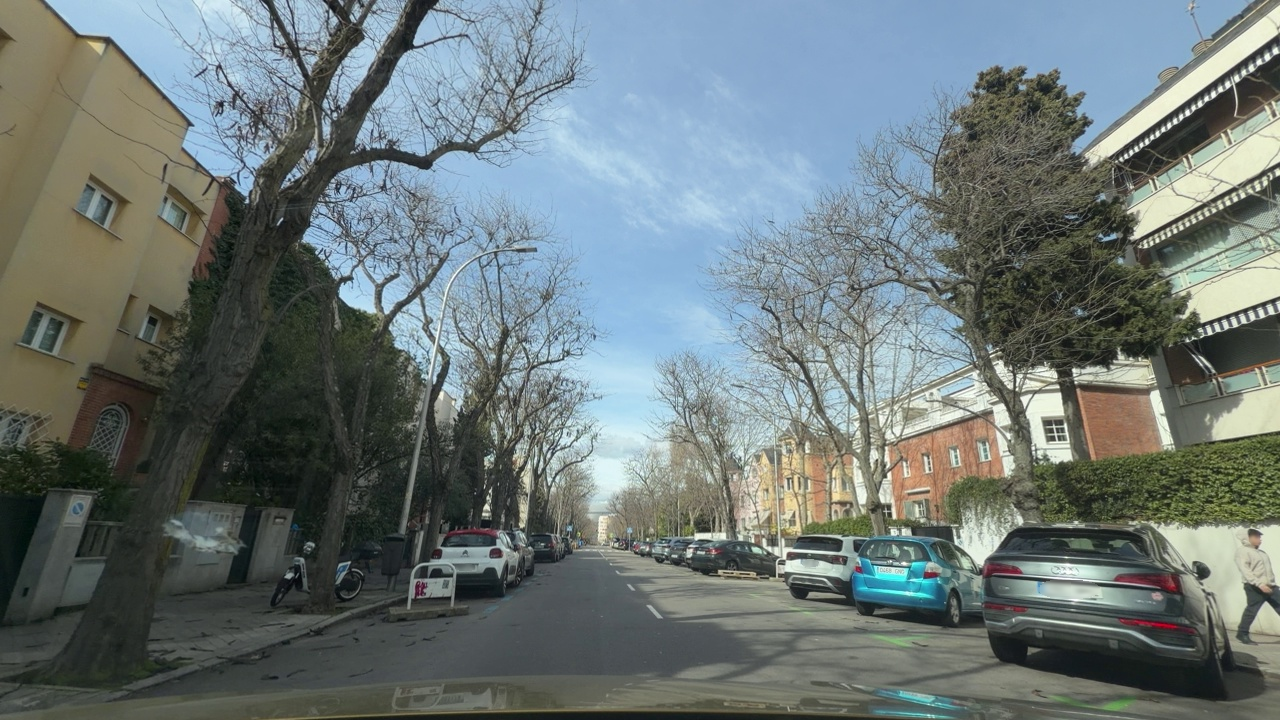
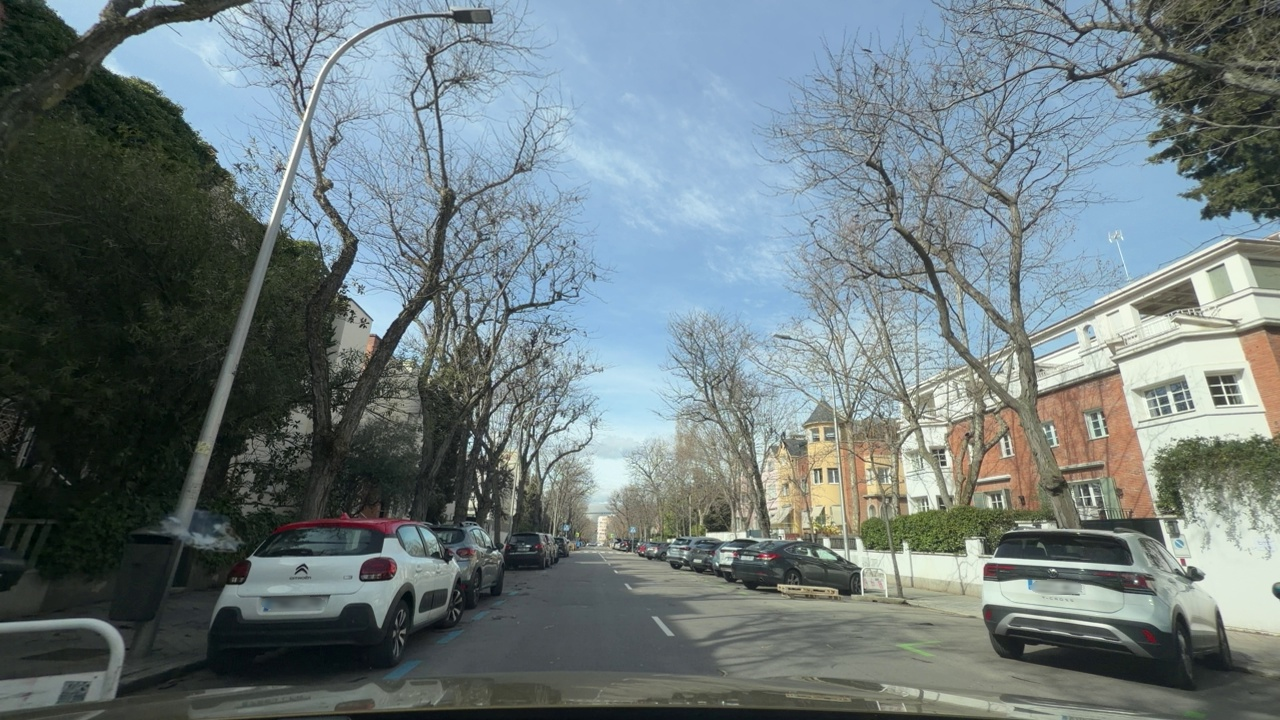
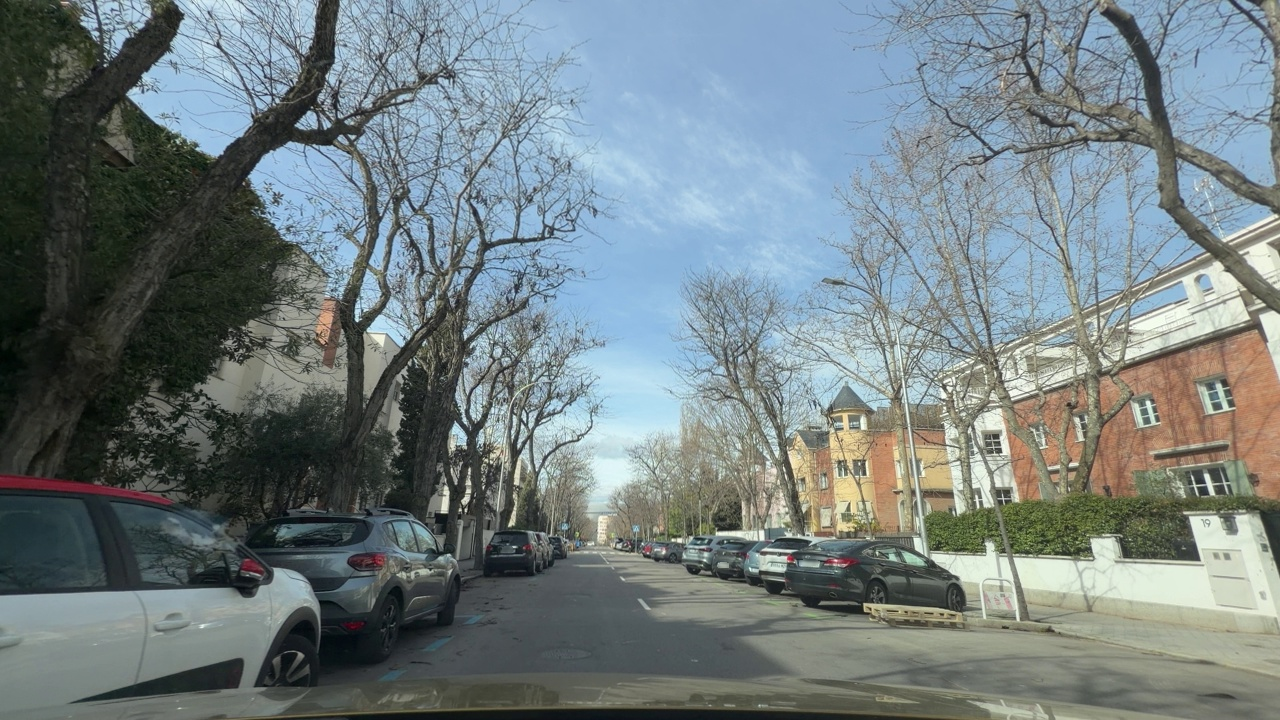
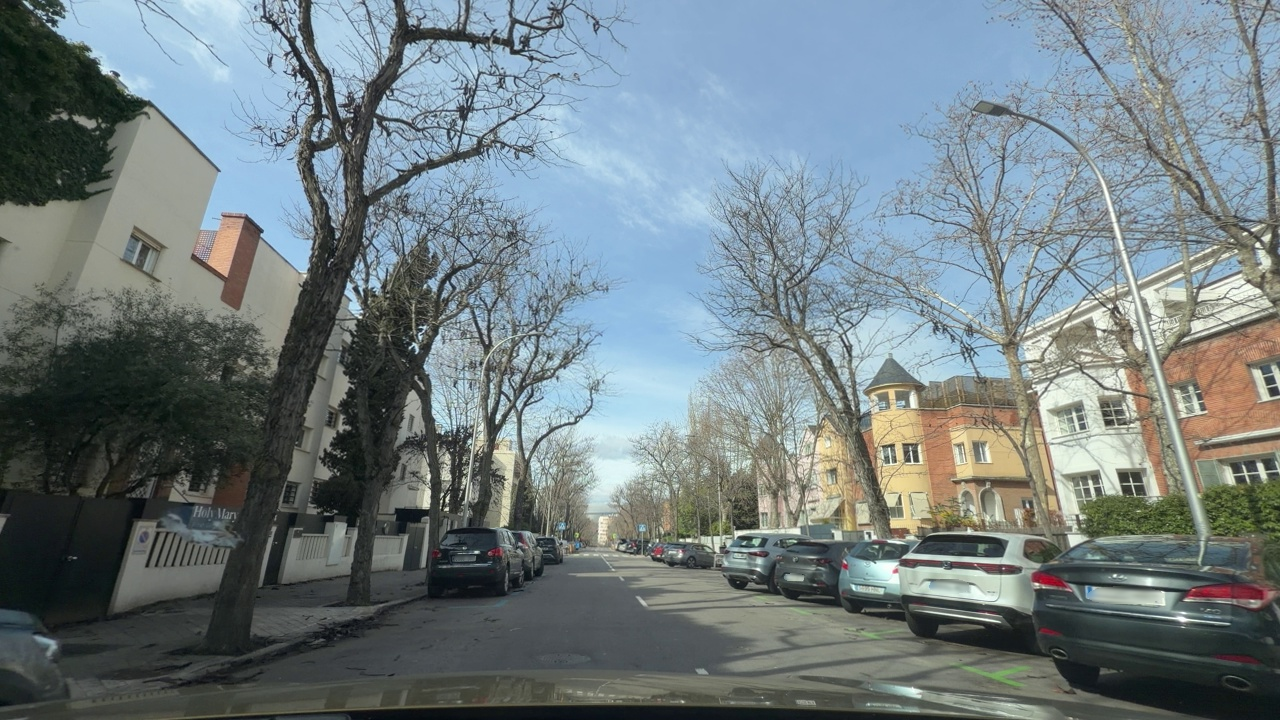
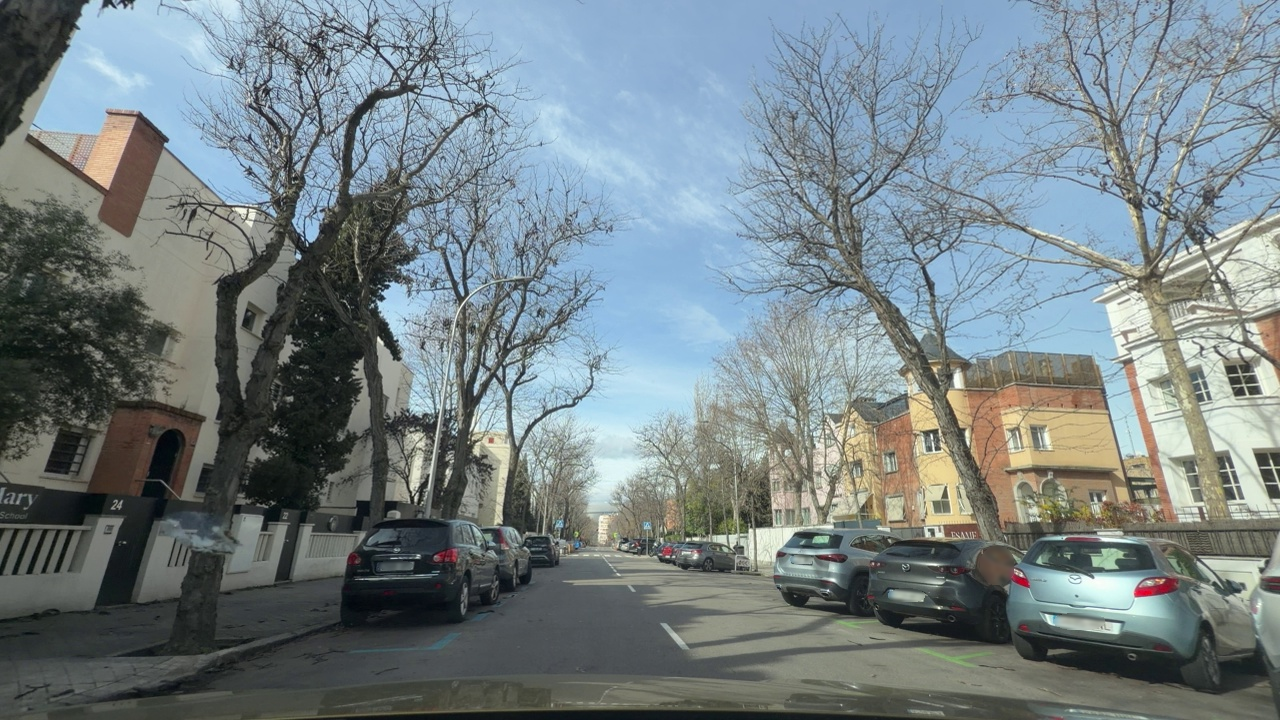
Situation: Lateral parked car
Question: Are vehicles present on the right side of the ego lane?
Answer: Yes
Reasoning: There are perpendicularly parked cars on the right

Situation: Lateral parked car
Question: Are vehicles parked parallel or perpendicular to the roadway near the ego lane?
Answer: Yes
Reasoning: Cars are parked perpendicullarly on the right and parallel on the left

Situation: Lateral parked car
Question: Does the environment indicate an urban road where curbside parking is permitted?
Answer: Yes
Reasoning: Because of the road type, vegetation and presence of curb it can be defined as an urban road where curbside parking is permitted

Situation: Lateral parked car
Question: Is the ego vehicle traveling in a middle lane with traffic lanes on both sides?
Answer: No
Reasoning: Ego is driving in a two lane road, driving on the left lane

Situation: Lateral parked car
Question: Are vehicles present on the left side of the ego lane?
Answer: Yes
Reasoning: There are parallel parked cars on the left side of the road